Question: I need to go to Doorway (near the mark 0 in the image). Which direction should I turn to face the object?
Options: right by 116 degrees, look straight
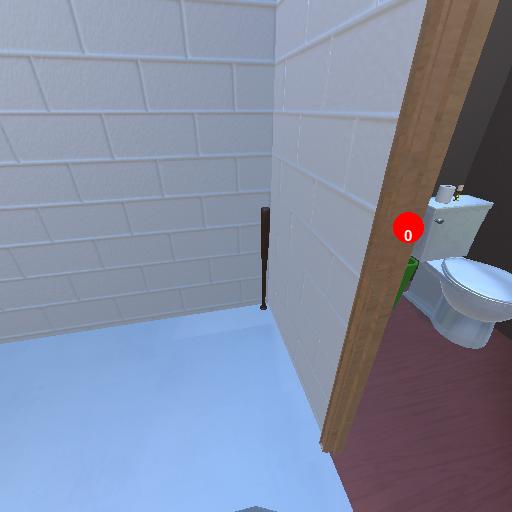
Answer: right by 116 degrees